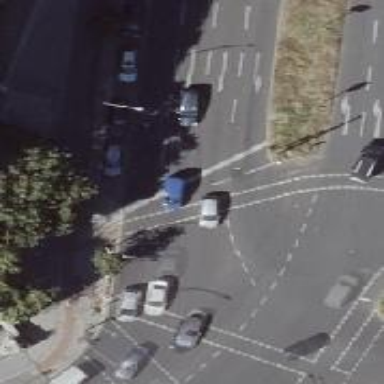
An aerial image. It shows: Road with traffic signals.